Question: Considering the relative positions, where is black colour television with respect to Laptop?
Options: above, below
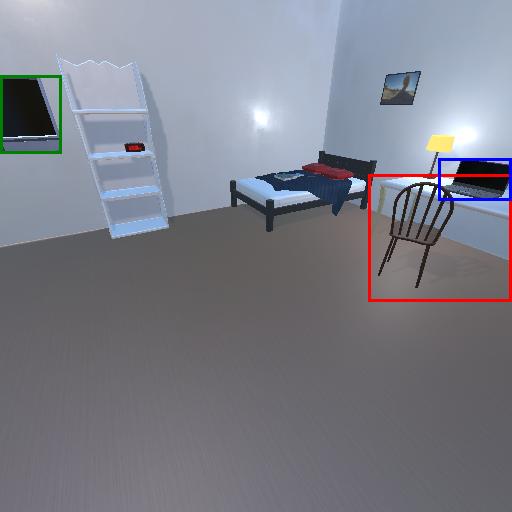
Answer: above